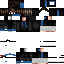
A male human skin with dark skin, wearing brown long hair dressed in a blue hoodie and black pants, featuring a closed mouth.